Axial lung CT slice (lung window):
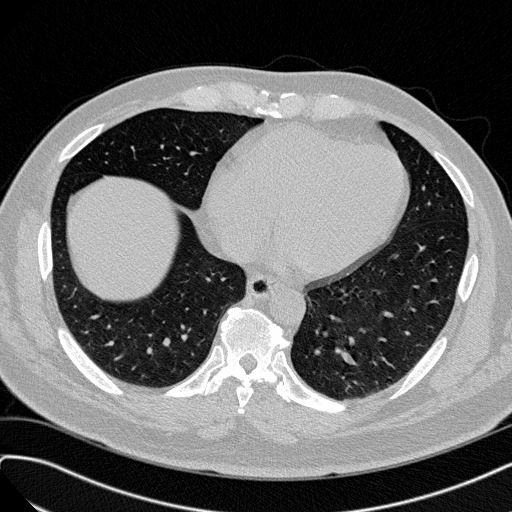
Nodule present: no